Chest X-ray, PA view. Patient: 59 years old, sex M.
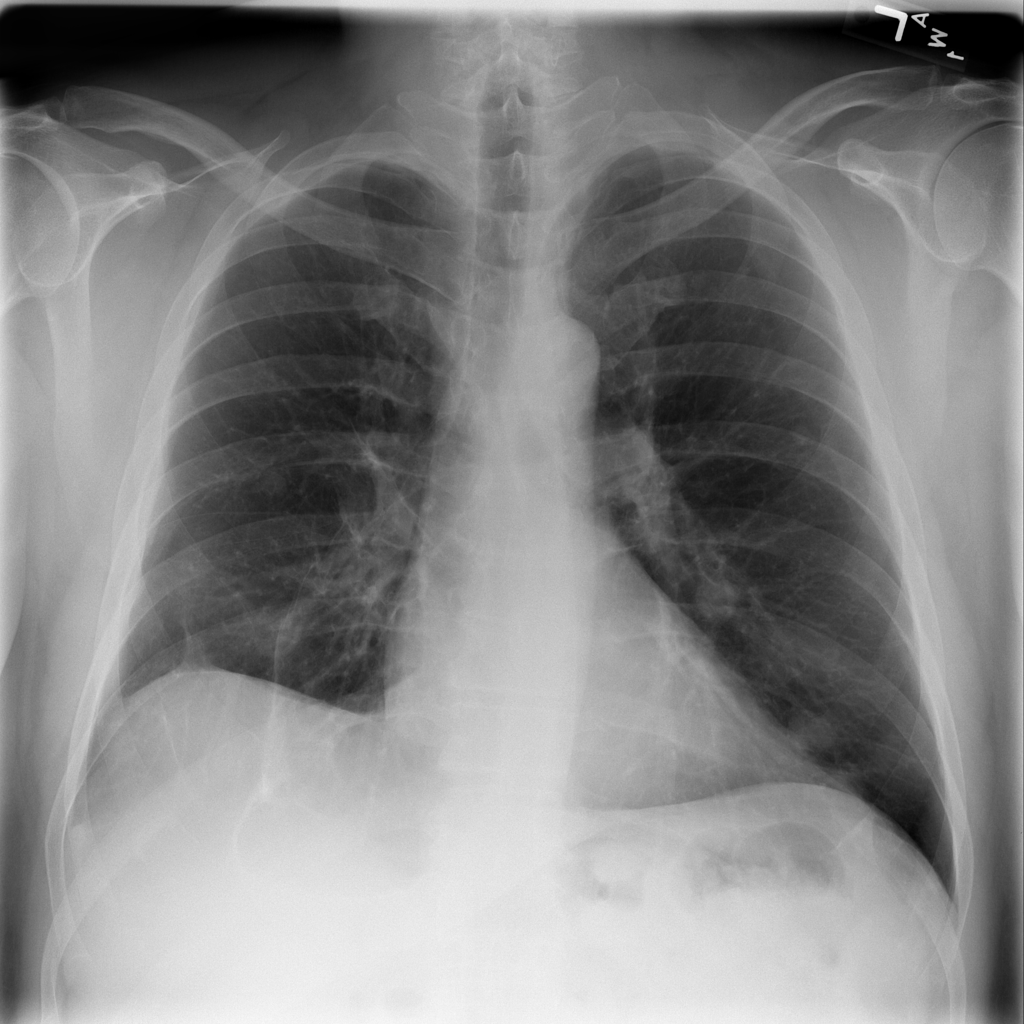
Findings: Nodule